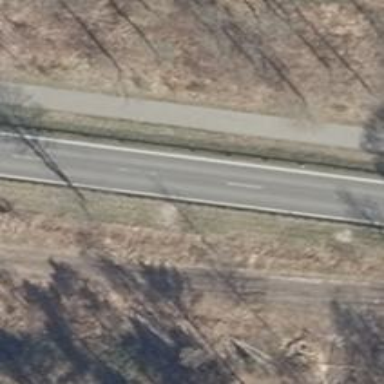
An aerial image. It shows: Secondary road with asphalt surface.